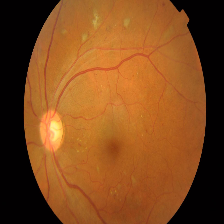
Diabetic retinopathy grade: Proliferative DR